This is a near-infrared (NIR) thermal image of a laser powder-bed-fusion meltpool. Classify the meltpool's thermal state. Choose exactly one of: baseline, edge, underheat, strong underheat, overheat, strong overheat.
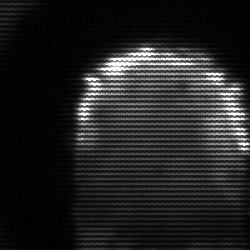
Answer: baseline